Question: I'm having trouble getting color information from pixels on a canvas.
'''
var canvas = document.getElementById('frame');
var context = canvas.getContext('2d');
var img = new Image();
var source = $("#image").attr("src");
img.src = source;
$(img).load(function() {
context.drawImage(img, 0, 0);
});
var imgd = context.getImageData(0, 0, 50, 50);
var pix = imgd.data;
for (var i = 0, n = pix.length; i < n; i += 4) {
console.log(pix[i] +", "+ pix[i+1] +", "+ pix[i+2] +", "+ pix[i+3]);
}
'''
(So I'm getting the src from another image on the page and drawing it on the canvas. Which is working fine, I can see the image on the canvas.)
To my understanding, each time the for loop runs, this code should log the red, green, blue, and alpha values to the console for the first 50X50 pixels.
Instead, all I get are zeros.

etc...
Thanks in advance for the help!
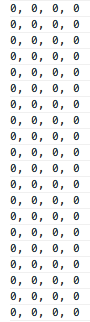
Answer: Try this way:
'''
$(img).load(function() {
context.drawImage(img, 0, 0);
var imgd = context.getImageData(0, 0, 50, 50);
var pix = imgd.data;
for (var i = 0, n = pix.length; i < n; i += 4) {
console.log(pix[i] +", "+ pix[i+1] +", "+ pix[i+2] +", "+ pix[i+3]);
}
});
'''
At the time your image has loaded the loop is probably done with the buffer iterating so the buffer will be empty due to the image loading is asynchronously.
Besides from that there is the possibility of CORS restrictions (you need to check in console to see if there's any security errors).